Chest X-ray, PA view. Patient: 68 years old, sex F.
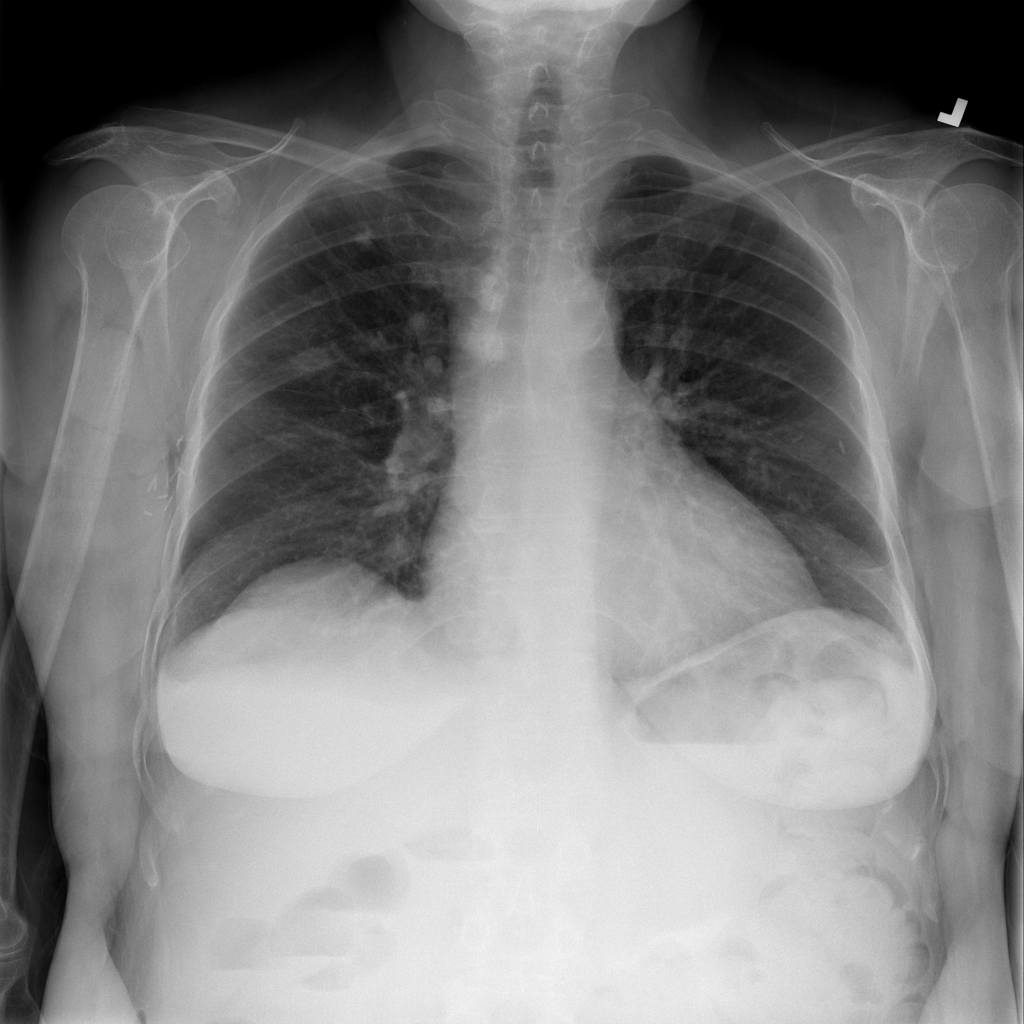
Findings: Effusion, Infiltration, Nodule